Question: Why is the row property of NSIndexPath a signed integer?
Could it ever take on a "valid" negative value?

I haven't thought about this until today when I set LLVM to check sign comparison. This made the compiler spew out warnings whenever there was 'indexPath.row <= [someArray count]' or similar.
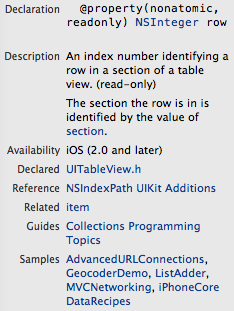
Answer: ## What happens if you use negative numbers?
It isn't wise to use negative values, if you do, you'll get crazy results
'''
NSIndexPath* path = [NSIndexPath indexPathForRow:-2 inSection:0];
'''
The above results in a section of 0, and a row of <PHONE> (which looks like underflow of an 'NSUInteger' to me!) Be safe in the knowledge that this only occurs within the UIKit Additions category, and not within NSIndexPath itself. Looking at the concept behind 'NSIndexPath', it really doesn't make sense to hold negative values. So why?
## (Possible) Reason for why it is so
The core object 'NSIndexPath' from OS X uses 'NSUInteger's for its indices, but the UIKit Addition uses 'NSInteger'. The category only builds on top of the core object, but the use of 'NSInteger' over 'NSUInteger' doesn't provide any extra capabilities.
Why it works this way, I have no idea. My guess (and I stipulate ), is it was a naive API slipup when first launching iOS. When 'UITableView' was released in iOS 2, it used 'NSInteger's for a variety of things (such as 'numberOfSections'). Think about it: This conceptually doesn't make sense, you can't have a negative number of sections. Now even in iOS 6, it still uses 'NSInteger', so not to break previous application compatibility with table views.
Alongside 'UITableView', we have the additions to 'NSIndexPath', which are used in conjunction with the table view for accessing it's rows and such. Because they have to work together, they need compatible types (in this case 'NSInteger').
To change the type to 'NSUInteger' across the board would break a lot of things, and for safe API design, everything would need to be renamed so that the NSInteger and NSUInteger counterparts could work safely side by side. Apple probably don't want this hassle (and neither do the developers!), and as such they have kept it to 'NSInteger'.